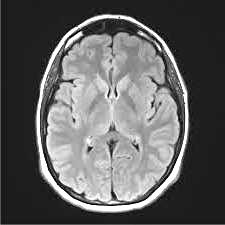
Label: notumor